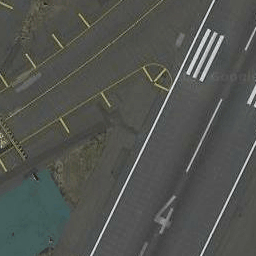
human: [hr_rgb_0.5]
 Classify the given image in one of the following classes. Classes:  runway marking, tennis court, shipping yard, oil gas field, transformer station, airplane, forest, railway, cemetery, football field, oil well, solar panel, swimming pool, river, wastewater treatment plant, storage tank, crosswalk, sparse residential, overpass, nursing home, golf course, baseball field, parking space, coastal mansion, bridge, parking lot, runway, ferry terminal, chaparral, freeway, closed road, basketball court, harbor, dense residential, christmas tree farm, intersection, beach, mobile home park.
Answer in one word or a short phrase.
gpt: runway